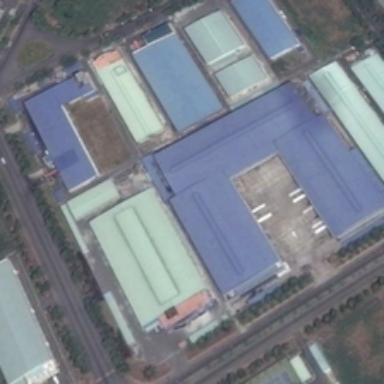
Some rectangle buildings in different sizes are in an industrial area .